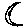
Label: moon